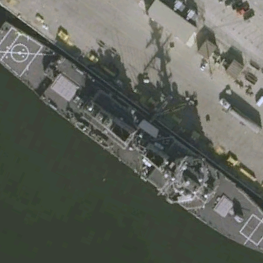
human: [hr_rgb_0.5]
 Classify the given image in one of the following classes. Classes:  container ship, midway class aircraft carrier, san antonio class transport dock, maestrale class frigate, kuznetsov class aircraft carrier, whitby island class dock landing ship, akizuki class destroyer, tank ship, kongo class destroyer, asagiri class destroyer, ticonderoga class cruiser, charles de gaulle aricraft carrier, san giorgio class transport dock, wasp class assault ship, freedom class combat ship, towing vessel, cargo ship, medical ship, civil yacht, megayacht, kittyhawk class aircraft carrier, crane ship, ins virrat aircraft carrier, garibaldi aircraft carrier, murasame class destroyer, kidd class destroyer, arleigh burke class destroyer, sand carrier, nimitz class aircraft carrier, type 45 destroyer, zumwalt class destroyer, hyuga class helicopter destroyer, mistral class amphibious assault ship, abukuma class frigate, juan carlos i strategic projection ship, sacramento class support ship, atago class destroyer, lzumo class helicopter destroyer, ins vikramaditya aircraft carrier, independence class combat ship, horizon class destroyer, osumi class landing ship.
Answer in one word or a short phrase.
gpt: Arleigh Burke class destroyer